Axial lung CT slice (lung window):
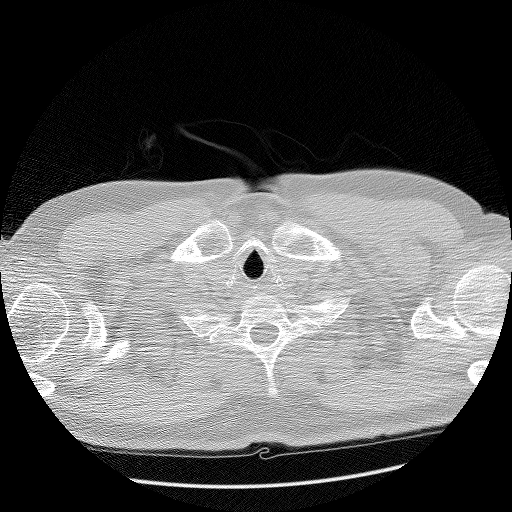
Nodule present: no